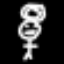
Label: angel